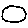
Label: circle